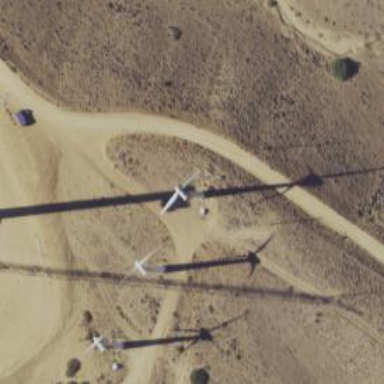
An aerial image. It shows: Wind turbine power generator.